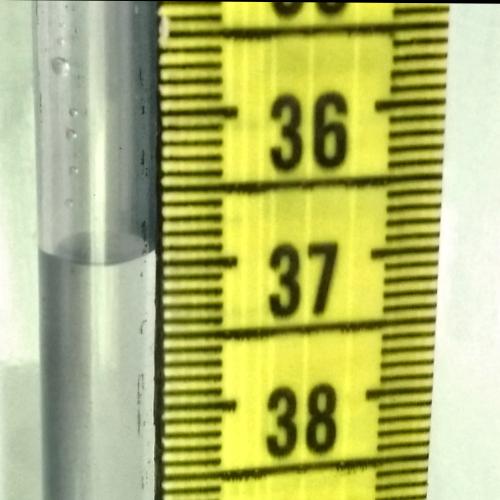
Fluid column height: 36.9 cm